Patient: sex M, age 30
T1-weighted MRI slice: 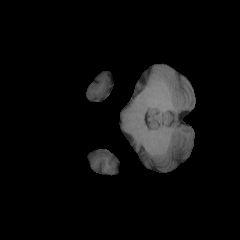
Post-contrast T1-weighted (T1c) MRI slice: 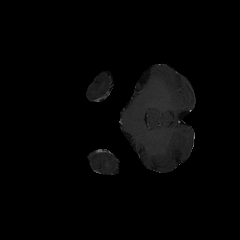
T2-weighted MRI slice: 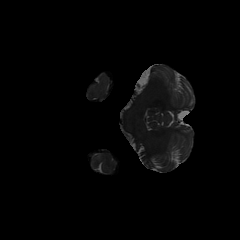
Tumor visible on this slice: no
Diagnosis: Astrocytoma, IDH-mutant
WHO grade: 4